Question: Why does my relative layout occupy full screen width
'''
<?xml version="1.0" encoding="utf-8"?>
<RelativeLayout xmlns:android="http://schemas.android.com/apk/res/android"
android:layout_width="wrap_content"
android:layout_height="wrap_content"
android:background="#f00"
>
<Button
android:id="@+id/Button01"
android:text="Press Here"
android:layout_alignParentRight="true"
android:layout_width="wrap_content"
android:layout_height="wrap_content"></Button>
<Button
android:id="@+id/Button02"
android:text="02"
android:layout_alignParentLeft="true"
android:layout_width="wrap_content"
android:layout_height="wrap_content"></Button>
</RelativeLayout>
'''
I have specified the relative layout to "wrap_content", then why does it occupy full screen space. Out put is same even if i say android:layout_width="fill_parent".
Enlighten me please!
EDIT : I think i was not very clear with my question earlier. Apologies for that.
When I have 2 child views in a relative layout and one of them is left aligned to parent and other is right aligned and relative layouts width is WRAP_CONTENT then I expected the layouts width to be just the sum of width of 2 buttons (isn't that's what WRAP_CONTENT means??). I know there are other ways of achieving the UI im looking for but Im just trying to understand these relative layout tags properly.
EDIT 2: I have experimented a bit and it looks like if we using Layout_AlighParentRight with its parent's width as WRAP_CONTENT then the upper layout width is used for calculation (like few answers pointed out below). But we are using just the Layout_alignParentLeft then it works as expected and layout width is not extending to the complete screen. Thanks for the help folks!
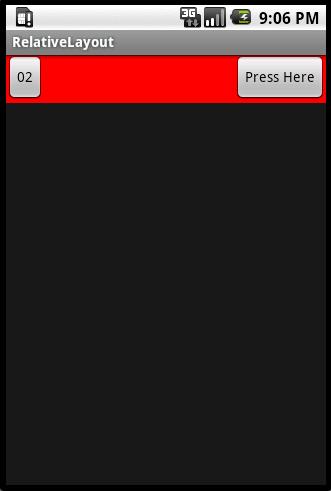
Answer: The other answers have correctly pointed out that when your relative layout's width is set to 'wrap_content', and its children are aligned to both left and right, the relative layout takes the width of its parent - in this case, the entire screen. If, however, both children were aligned to one side, the relative layout would be as wide as the widest child.
Now if you want the two buttons to be placed next to each other, and the relative layout to be as wide as the sum of the widths of the buttons, a slightly different approach is needed. Instead of positioning both buttons relative to the parent, do that with one button only (e.g, the first one). Let's say its positioning is left unchanged ('android:layout_alignParentRight="true"'). Now the button is floated to the right, so the second button, in order to be position next to it, has to be aligned to the first button's left side. Thus, we just add 'android:layout_toLeftOf="@id/Button01"' (and remove the 'android:layout_alignParentLeft="true"' part).
For more, I suggest you check out a very friendly tutorial on <URL>.